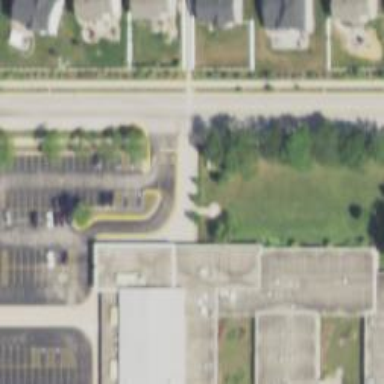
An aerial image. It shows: Parking space is available.